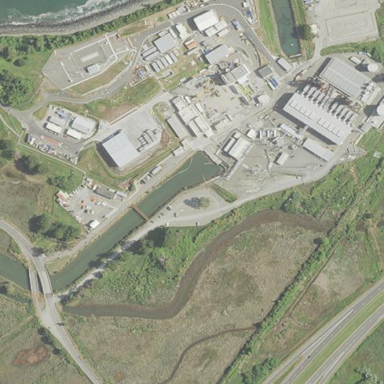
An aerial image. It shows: Industrial area.